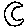
Label: moon